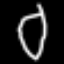
Label: diamond